Question: i'm using 'CFArrayBSearchValues'.
Ref: <URL>
It works successfully but compiler show me a warning on first parameter:
'''
CFIndex indexResult = CFArrayBSearchValues(
m_Locations,
CFRangeMake(0, [m_Locations count]),
data,
PGPlaceDataCompare, nil);
'''

'CFArrayBSearch' expect as first parameter an 'CFArrayRef'.
My 'm_Locations' is an 'NSMutableArray'.
How to resolve this warning? I need to do any cast to NSMutableArray to CFArrayRef?
thanks.
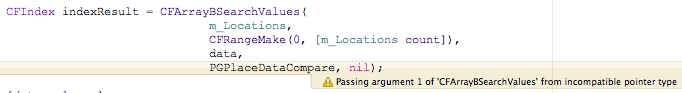
Answer: Yes. Just cast the NSMutableArray to CFArrayRef.
'''
CFIndex indexResult = CFArrayBSearchValues(
(CFArrayRef)m_Locations,
CFRangeMake(0, [m_Locations count]),
data,
PGPlaceDataCompare, NULL);
'''
---
On iOS 4.0 or later you could use the <URL> instead.
'''
NSUInteger indexResult = [m_Locations
indexOfObject:data
inSortedRange:NSMakeRange(0, [m_Locations count])
options:0
usingComparator:^(id a, id b) { ... }];
'''